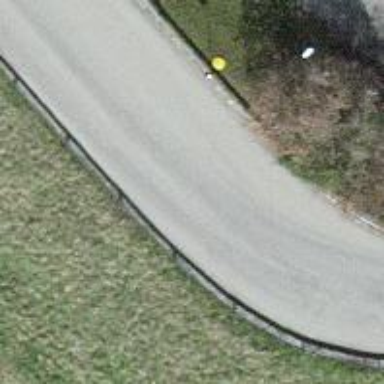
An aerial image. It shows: Driveway leading to service road.